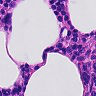
Metastatic tissue present: no